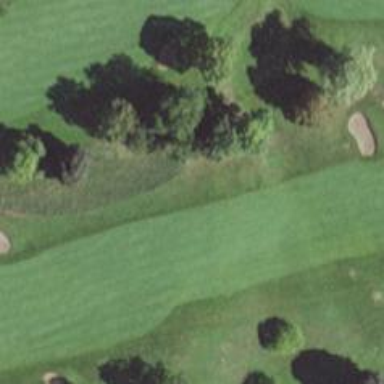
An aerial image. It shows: Golf hole.